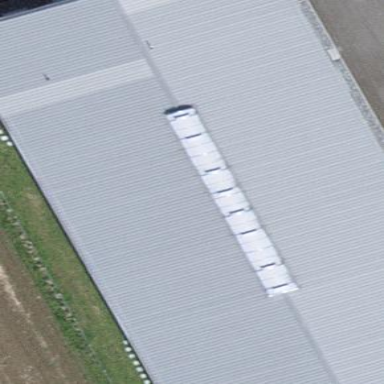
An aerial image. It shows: Industrial building.